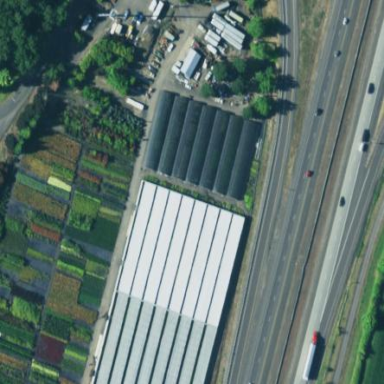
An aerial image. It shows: Greenhouse.